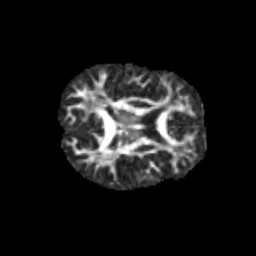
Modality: FA
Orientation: axial
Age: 13
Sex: male
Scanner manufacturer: siemens
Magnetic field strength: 3 T
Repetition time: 3.8 s
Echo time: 0.07 s